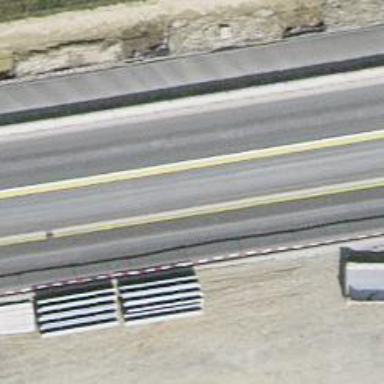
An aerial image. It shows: Secondary road with asphalt surface. There is cycle track on the right side of the road.